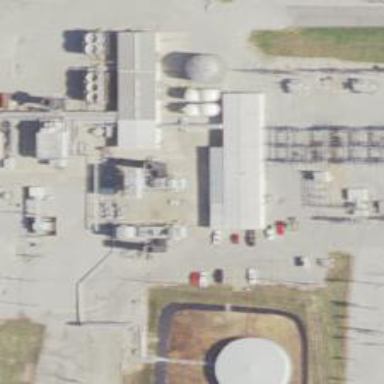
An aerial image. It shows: Gas turbine generator powered by gas.